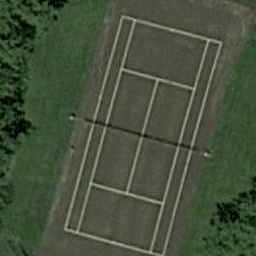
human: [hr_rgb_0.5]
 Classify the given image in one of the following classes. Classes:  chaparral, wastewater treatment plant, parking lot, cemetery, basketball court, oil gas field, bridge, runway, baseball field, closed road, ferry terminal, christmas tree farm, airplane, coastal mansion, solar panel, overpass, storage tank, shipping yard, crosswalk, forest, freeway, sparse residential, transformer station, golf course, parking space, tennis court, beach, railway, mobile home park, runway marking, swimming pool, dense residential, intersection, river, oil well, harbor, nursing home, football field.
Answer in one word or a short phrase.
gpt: tennis court